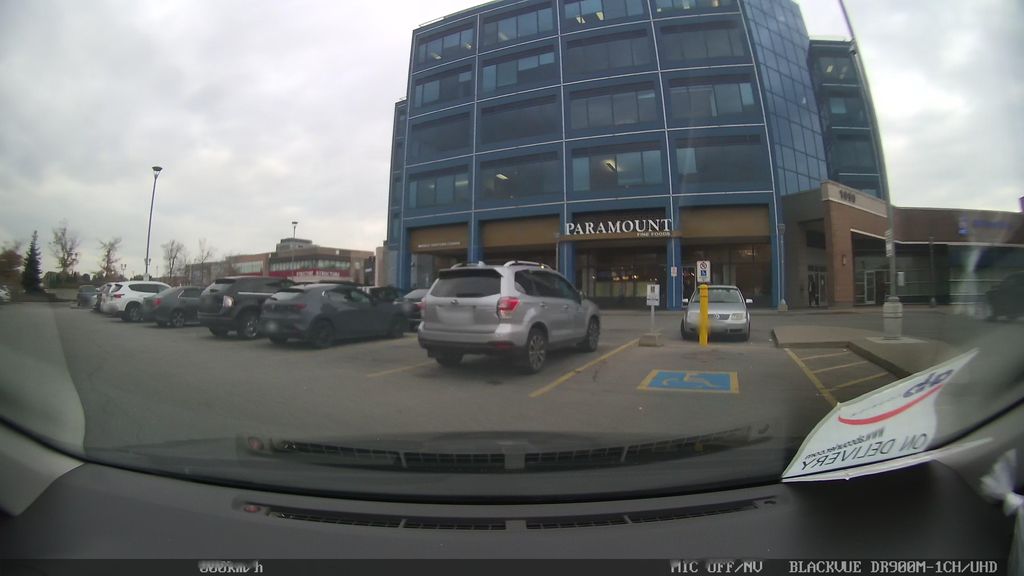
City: toronto